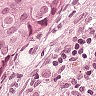
Metastatic tissue present: yes